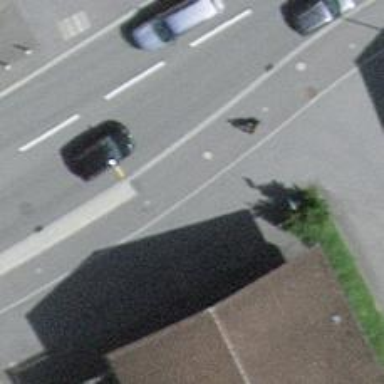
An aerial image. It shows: Bus stop with platform for public transport.